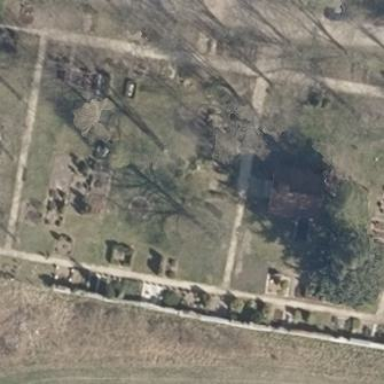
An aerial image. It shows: Cemetery.